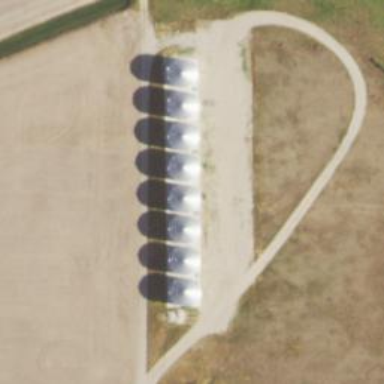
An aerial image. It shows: Silo.